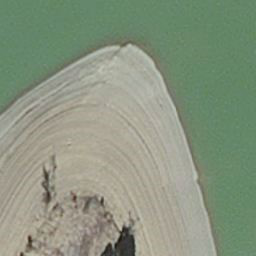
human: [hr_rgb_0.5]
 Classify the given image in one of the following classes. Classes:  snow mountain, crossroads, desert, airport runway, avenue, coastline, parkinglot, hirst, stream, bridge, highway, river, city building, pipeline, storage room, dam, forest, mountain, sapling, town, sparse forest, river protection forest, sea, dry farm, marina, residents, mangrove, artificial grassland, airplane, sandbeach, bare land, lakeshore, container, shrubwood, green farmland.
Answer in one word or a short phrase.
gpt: hirst